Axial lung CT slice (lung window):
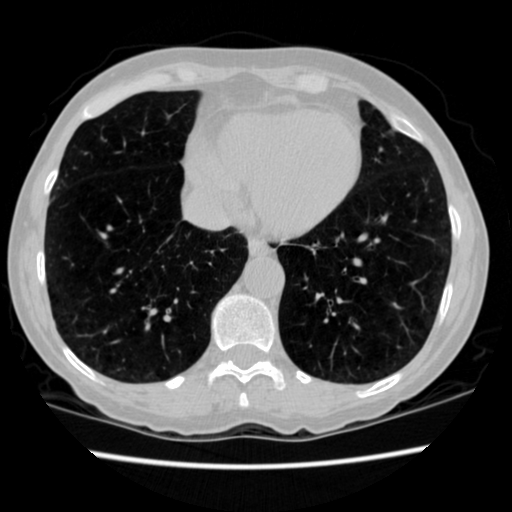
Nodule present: no